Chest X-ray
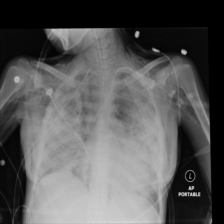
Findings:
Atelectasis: negative
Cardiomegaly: negative
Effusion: negative
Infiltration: negative
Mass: negative
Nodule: negative
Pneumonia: negative
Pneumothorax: positive
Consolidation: negative
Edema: negative
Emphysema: positive
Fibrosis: negative
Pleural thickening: negative
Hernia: negative